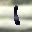
Label: 1